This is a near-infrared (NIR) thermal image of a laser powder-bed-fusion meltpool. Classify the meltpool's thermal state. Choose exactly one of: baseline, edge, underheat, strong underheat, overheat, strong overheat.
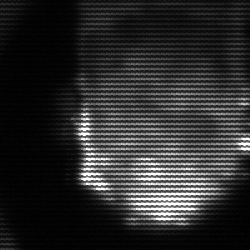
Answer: baseline